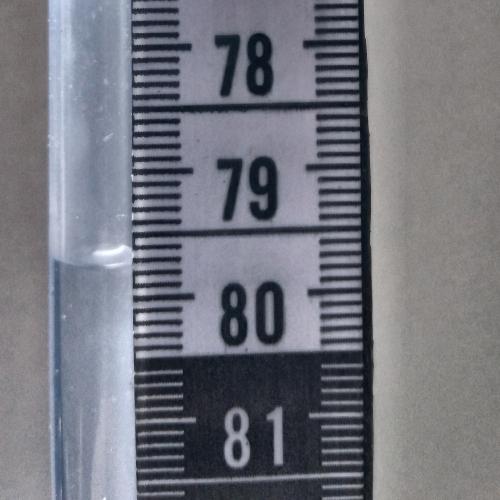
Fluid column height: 79.7 cm